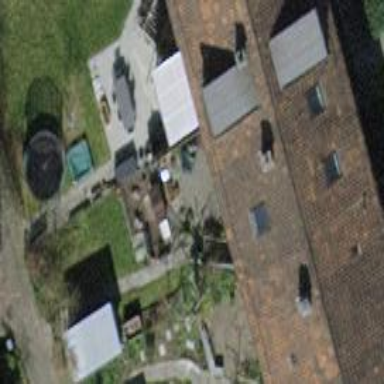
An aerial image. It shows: House with tile roof.